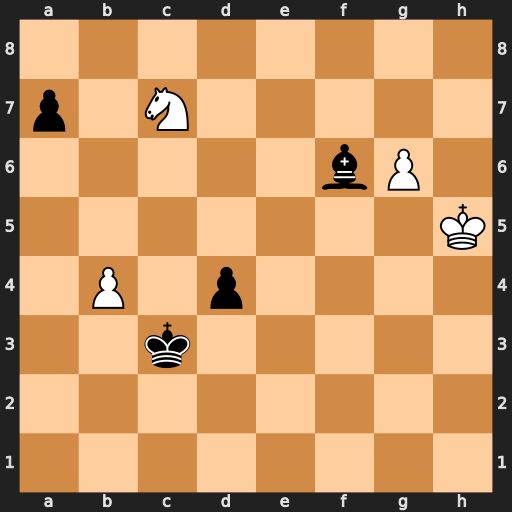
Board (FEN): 8/p1N5/5bP1/7K/1P1p4/2k5/8/8
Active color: w
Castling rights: -
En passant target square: -
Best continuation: Nd5+ Kc2 Nxf6